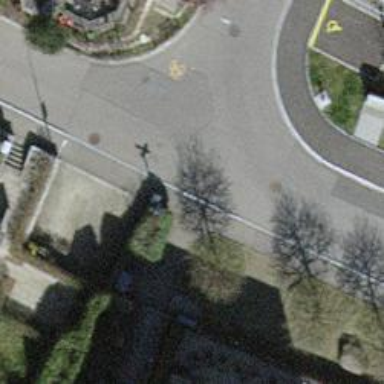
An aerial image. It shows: Residential road with asphalt surface. There is opposite cycleway.